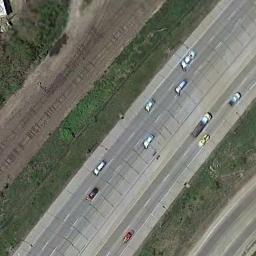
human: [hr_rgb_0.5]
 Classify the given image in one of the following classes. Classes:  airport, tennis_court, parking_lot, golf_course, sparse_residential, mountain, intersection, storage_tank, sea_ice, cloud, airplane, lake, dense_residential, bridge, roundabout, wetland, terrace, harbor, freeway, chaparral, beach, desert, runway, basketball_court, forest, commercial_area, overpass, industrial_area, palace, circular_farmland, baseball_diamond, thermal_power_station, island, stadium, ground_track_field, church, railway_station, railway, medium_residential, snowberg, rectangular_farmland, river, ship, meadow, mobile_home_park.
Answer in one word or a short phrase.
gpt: freeway